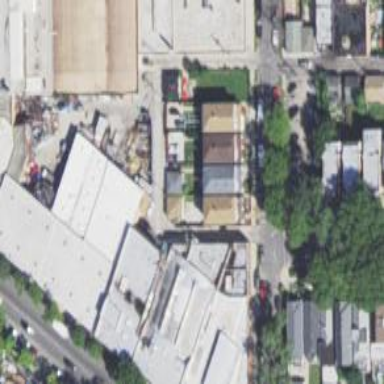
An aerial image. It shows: Building.